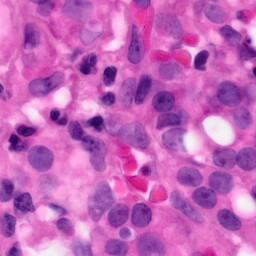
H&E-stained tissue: Pancreatic